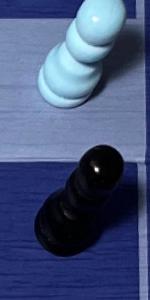
Label: Pawn_Black